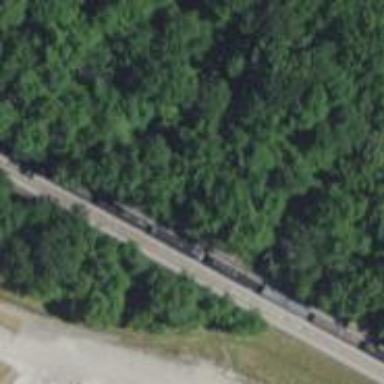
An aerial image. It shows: Railway spur service.